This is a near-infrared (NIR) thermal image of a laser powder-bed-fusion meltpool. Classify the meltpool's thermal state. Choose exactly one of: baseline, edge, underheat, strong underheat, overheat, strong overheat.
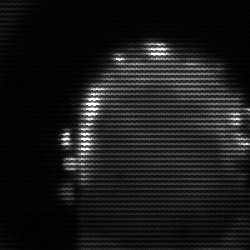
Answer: baseline